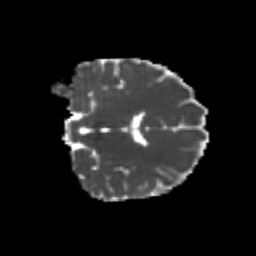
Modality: MD
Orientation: coronal
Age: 20
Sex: female
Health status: healthy
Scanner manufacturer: philips
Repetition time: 7.391 s
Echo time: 0.08599 s